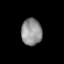
Tissue: prostate
Cell type: Fibroblasts
Senescence score: 0.8097
Nuclear area (px): 540
Mean DAPI intensity: 145.522